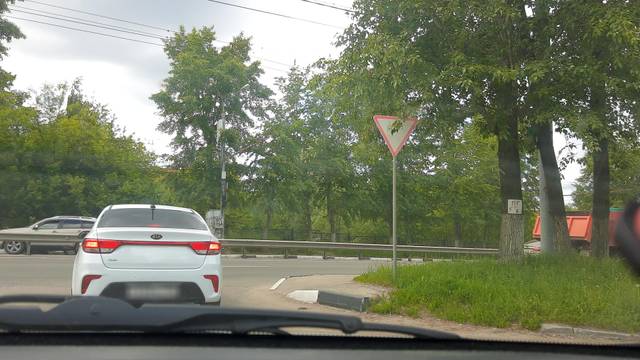
Region: Russia
Coordinates: 56.285, 44.037